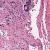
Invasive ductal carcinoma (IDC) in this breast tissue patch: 1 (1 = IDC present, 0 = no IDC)